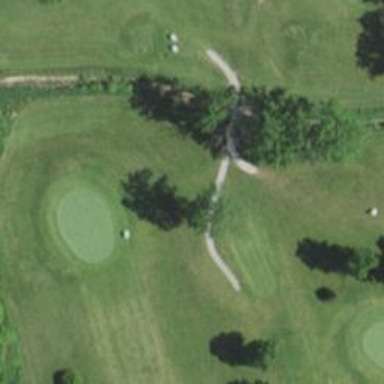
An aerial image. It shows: Path used for both walking and golf.